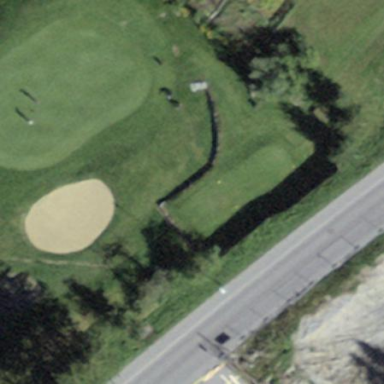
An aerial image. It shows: Grass area designated as golf tee.